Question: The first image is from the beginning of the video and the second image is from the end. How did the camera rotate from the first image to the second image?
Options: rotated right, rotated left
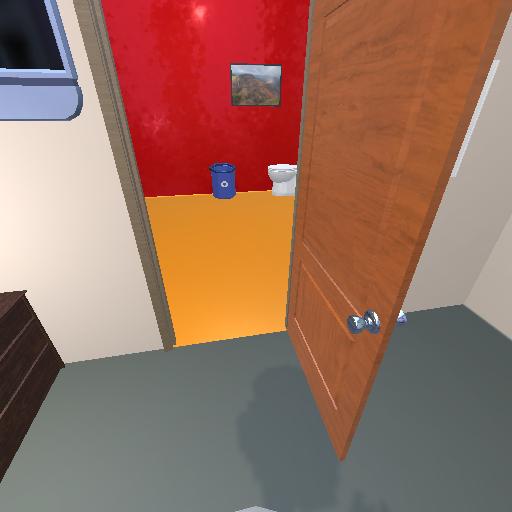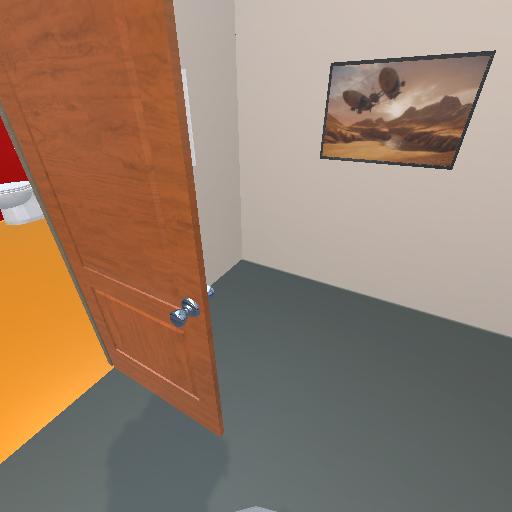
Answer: rotated right